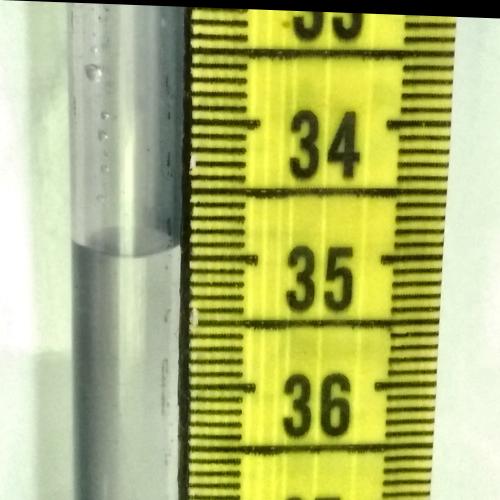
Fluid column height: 34.9 cm